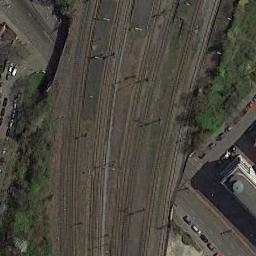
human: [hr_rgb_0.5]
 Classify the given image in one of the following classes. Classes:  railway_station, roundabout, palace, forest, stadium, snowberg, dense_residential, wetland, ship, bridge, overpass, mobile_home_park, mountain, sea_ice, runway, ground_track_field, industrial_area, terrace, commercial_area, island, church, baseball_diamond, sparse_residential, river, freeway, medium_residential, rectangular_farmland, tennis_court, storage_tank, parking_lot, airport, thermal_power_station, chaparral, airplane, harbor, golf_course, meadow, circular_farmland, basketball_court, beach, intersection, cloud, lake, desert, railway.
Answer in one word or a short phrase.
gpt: railway